Question: I have Eclipse Helios SR1 installed on Windows XP. I am writing/debugging Java code using JDK 1.6.
When I debug and I hit a breakpoint, Eclipse is fast to show me the stacktrace. (See #1 in attached image.)
However, the source code line highlight (light green, see #2 in attached image) is very slow to appear. Oddly, when I first installed Eclipse, this was very fast. Now it is very slow. It takes about 15 seconds to highlight as light green.
Any ideas what is wrong with my Eclipse install/config?
FYI: Very fast processor + 4GB of RAM. Plenty of disk space. I have tried a "Hello, World" test Java project. Just a few lines of code... still the same issue when hitting a vanilla breakpoint.

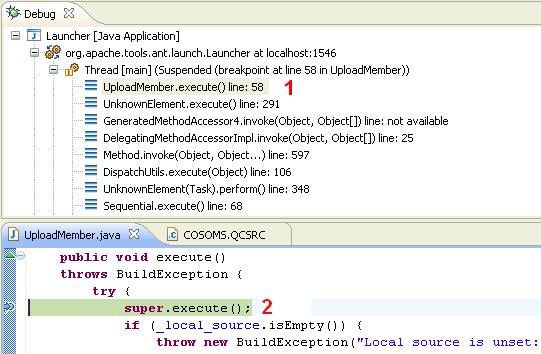
Answer: The answer is simple: Create a new workspace.
I did it and now my debugger is super-fast again.